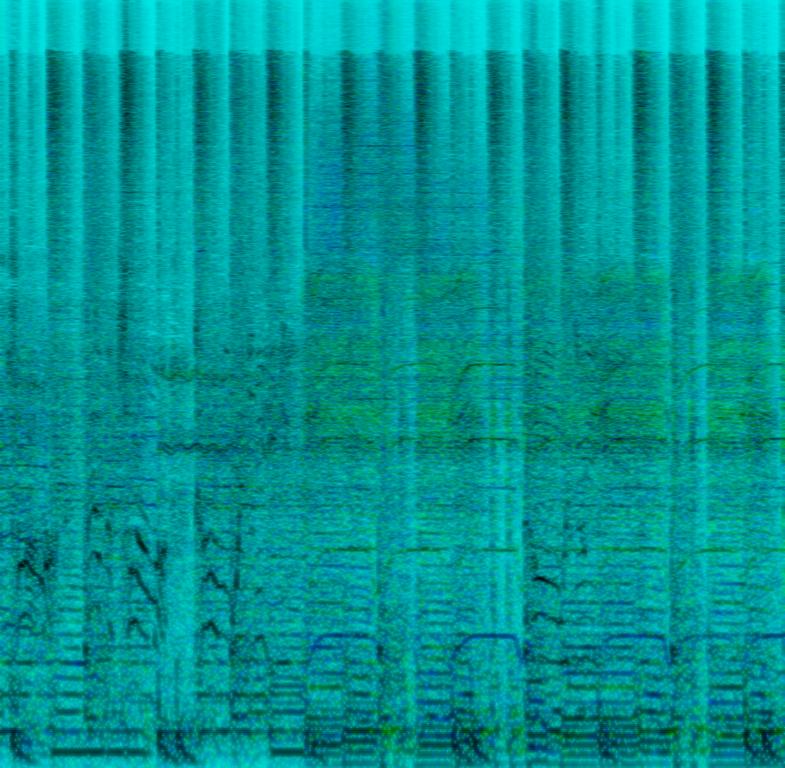
The Hard Rock song features a repetitive filtered male vocal over shimmering hi hats, down sweep, wide aggressive electric guitar chords, distorted bass guitar, echoing electric guitar licks, punchy kick and punchy snare hits. It sounds energetic, aggressive and addictive.